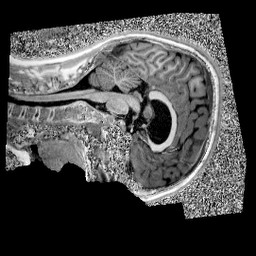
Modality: UNIT1
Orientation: sagittal
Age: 11
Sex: male
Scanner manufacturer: siemens
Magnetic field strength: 3 T
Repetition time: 4 s
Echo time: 0.00303 s